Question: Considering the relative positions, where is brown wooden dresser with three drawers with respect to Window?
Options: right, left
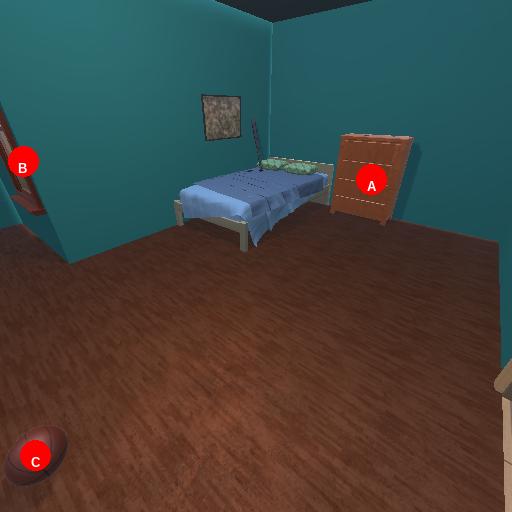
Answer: right